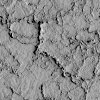
Atmospheric dust classification: not_dusty